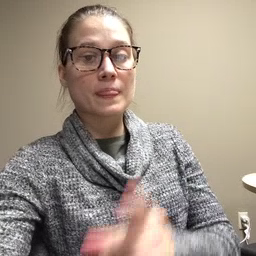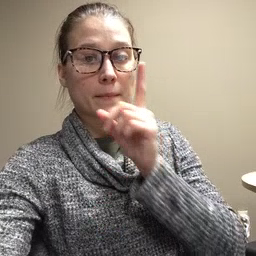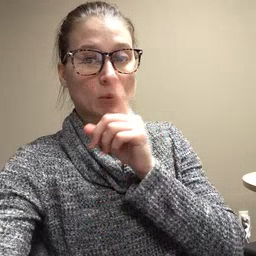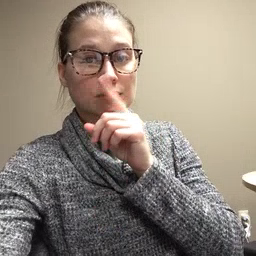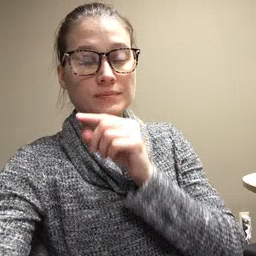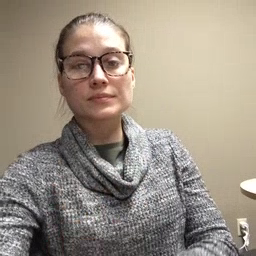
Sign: mouse